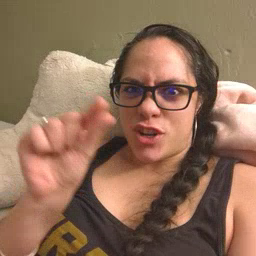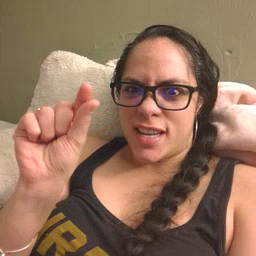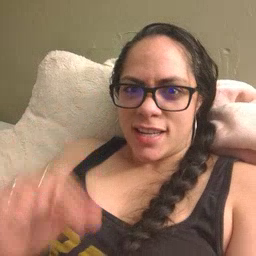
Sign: green